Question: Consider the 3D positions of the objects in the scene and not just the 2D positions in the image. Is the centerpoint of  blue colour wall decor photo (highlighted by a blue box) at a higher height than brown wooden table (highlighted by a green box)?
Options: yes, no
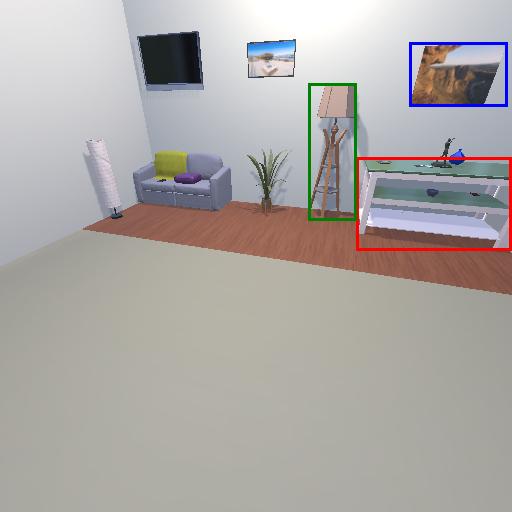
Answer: yes